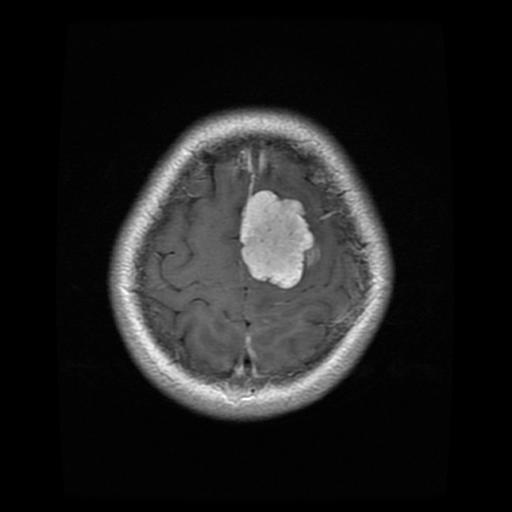
Label: meningioma